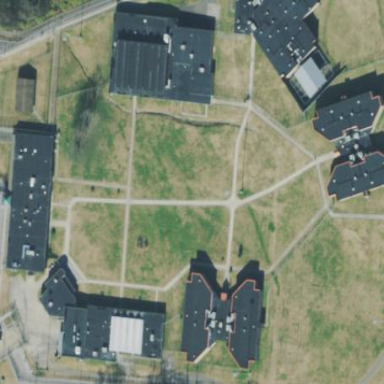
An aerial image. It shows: Prison facility surrounded by fence.